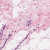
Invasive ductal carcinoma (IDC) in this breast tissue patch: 0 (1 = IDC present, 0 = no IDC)